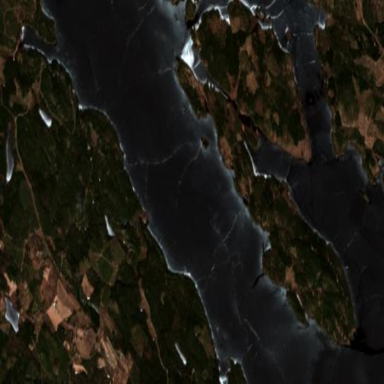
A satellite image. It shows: Island covered with woodland.